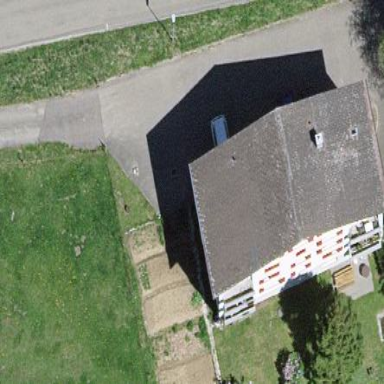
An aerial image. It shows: Simple house.